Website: home-depot
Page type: billing-address
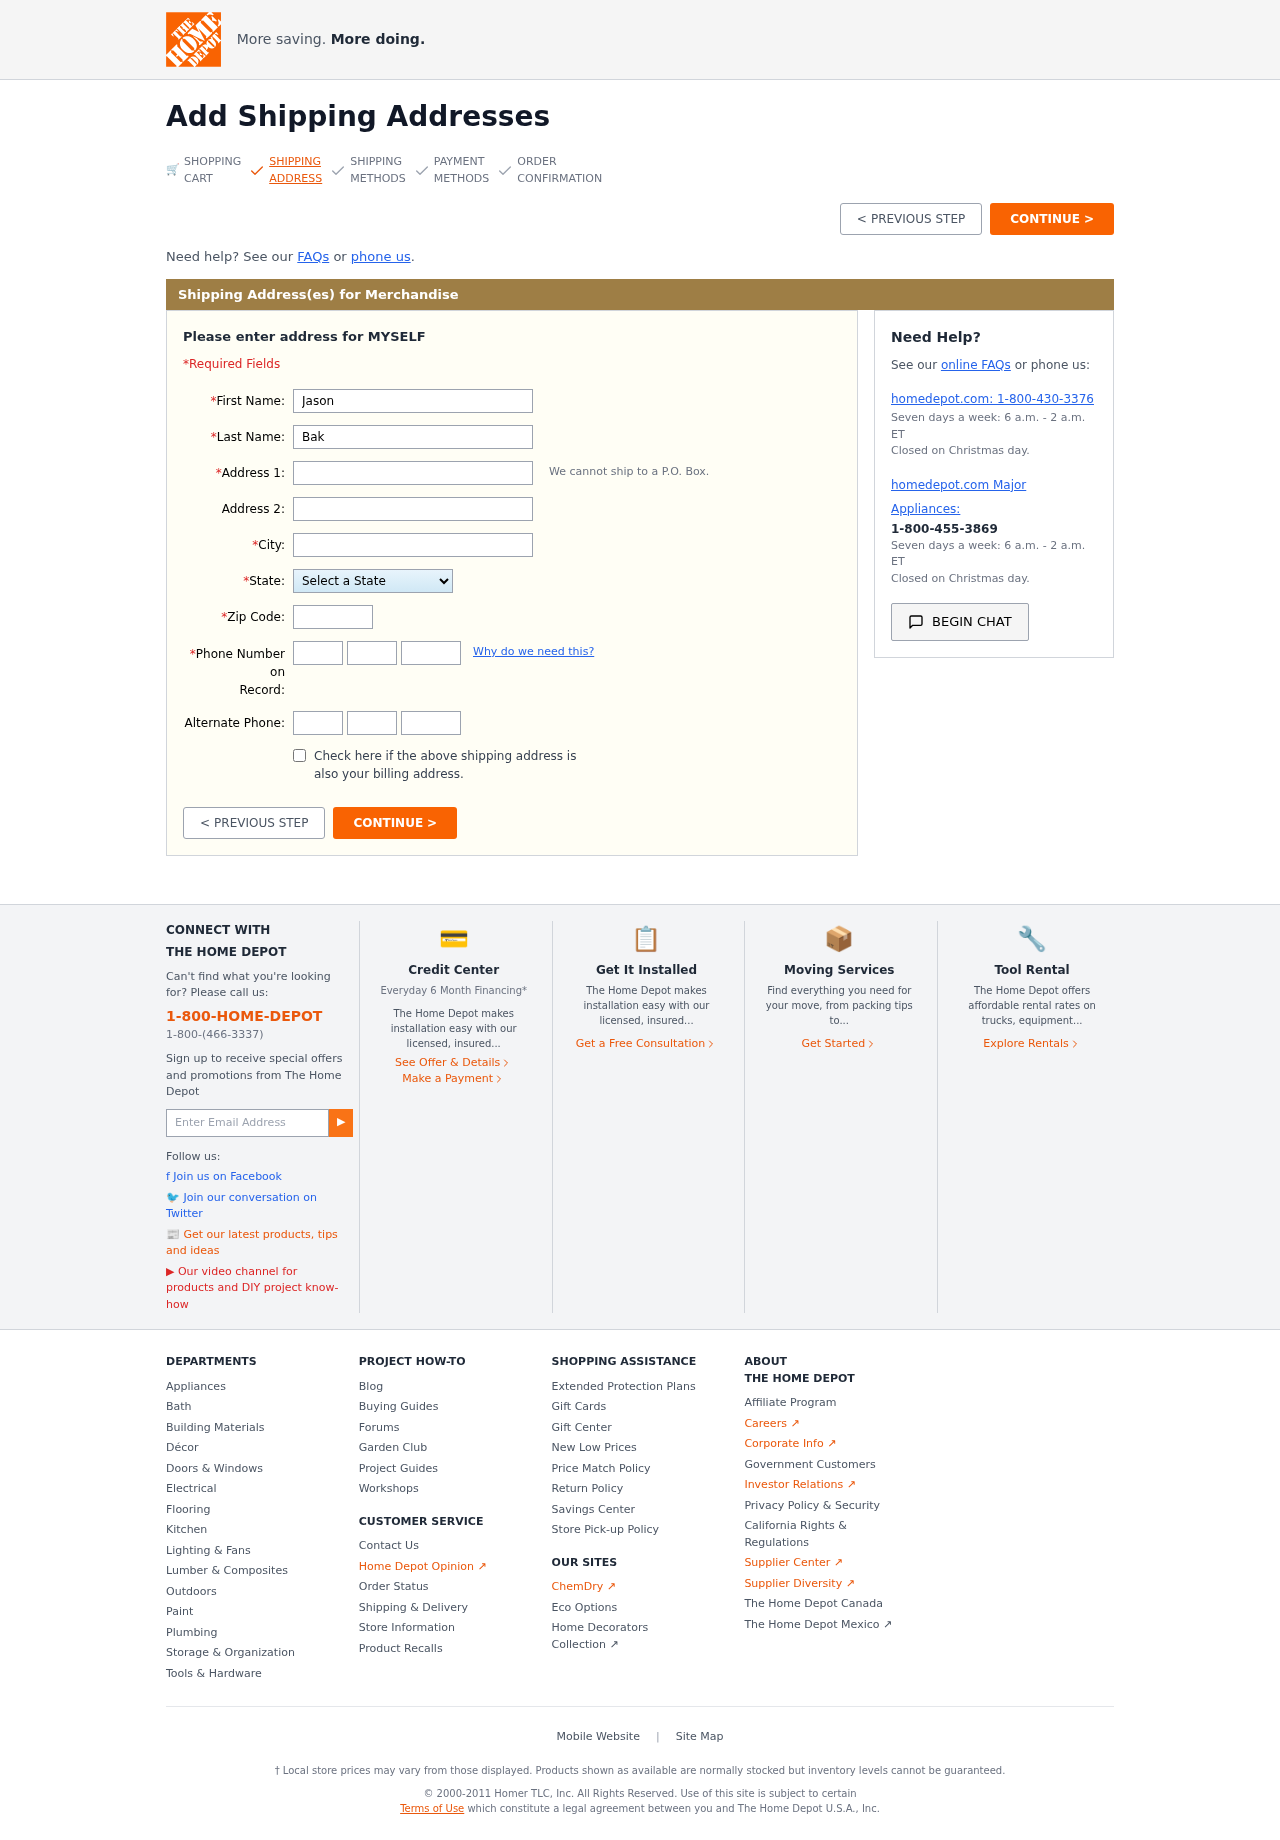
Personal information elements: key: PII_STATE
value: PW
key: PII_FIRSTNAME
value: Jason
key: PII_LASTNAME
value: Baker
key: PII_STREET
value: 7848 Sarah Fall
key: PII_CITY
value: Fergusonberg
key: PII_POSTCODE
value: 78231
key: PII_PHONE_AREA
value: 316
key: PII_PHONE_PREFIX
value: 551
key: PII_PHONE_LINE
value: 9857
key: PII_PHONE_ALT_AREA
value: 717
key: PII_PHONE_ALT_PREFIX
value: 819
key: PII_PHONE_ALT_LINE
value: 5387